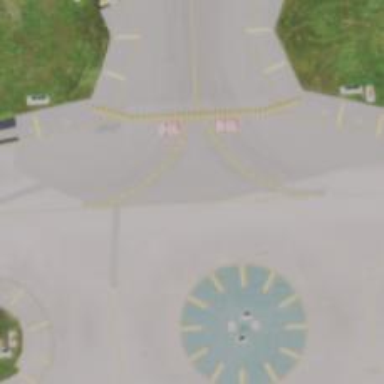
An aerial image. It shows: Image of taxiway at airport.